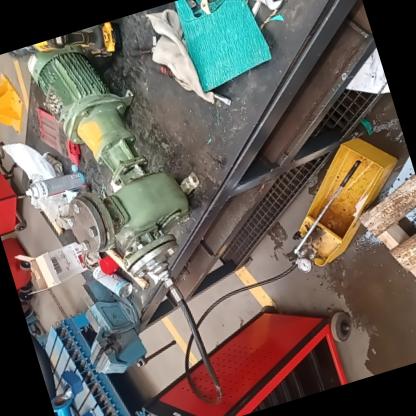
Klasa: inne